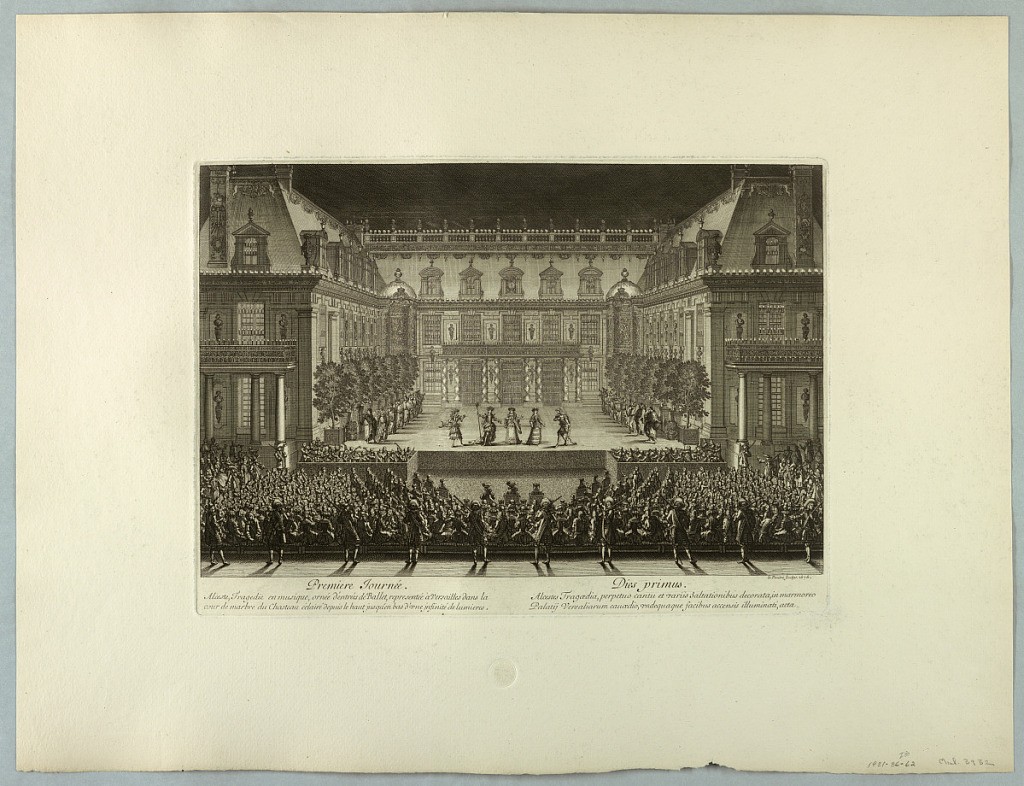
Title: Print
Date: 1676
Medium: Black ink on rolled paper
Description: Horizontal rectangle: In the foreground a row of guards and behind and at sides, the audience.  At center, the stage, in a court of the chateau.  Torches and candles light the architecture and the stage.